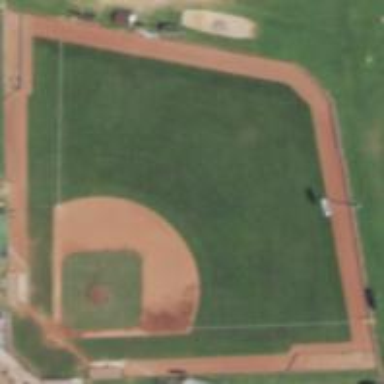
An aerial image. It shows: Baseball pitch for leisure land.